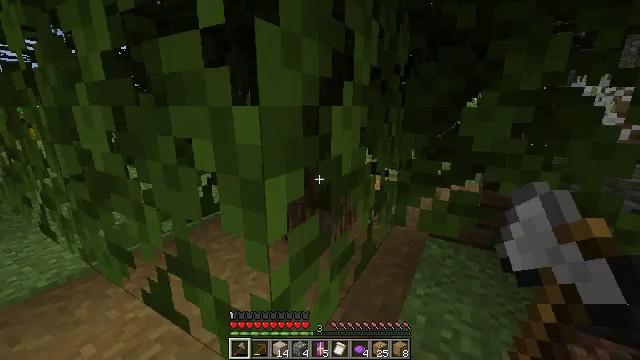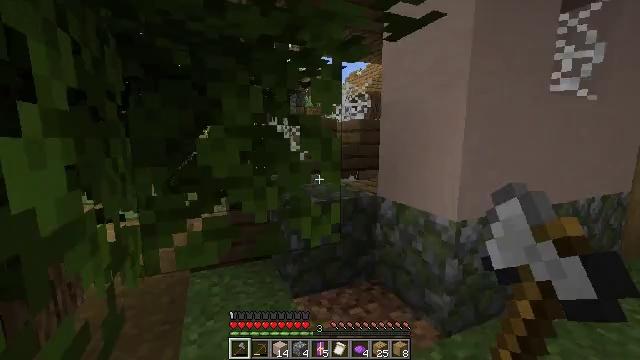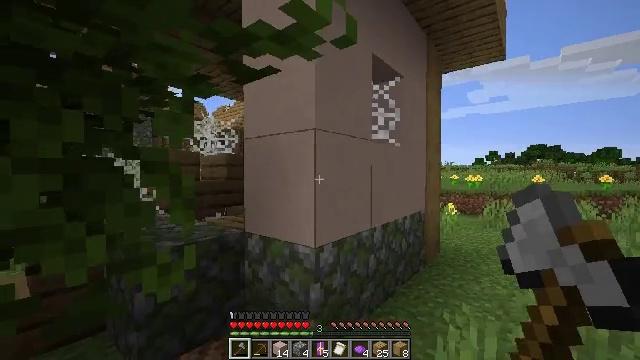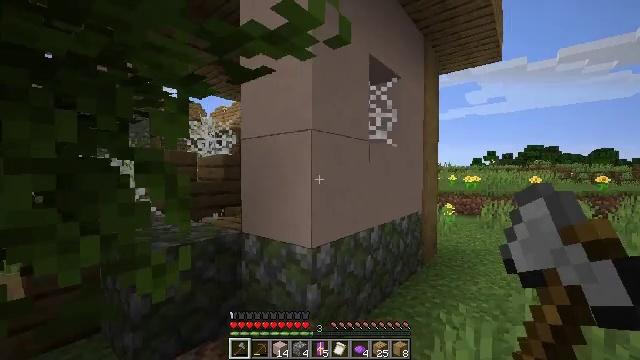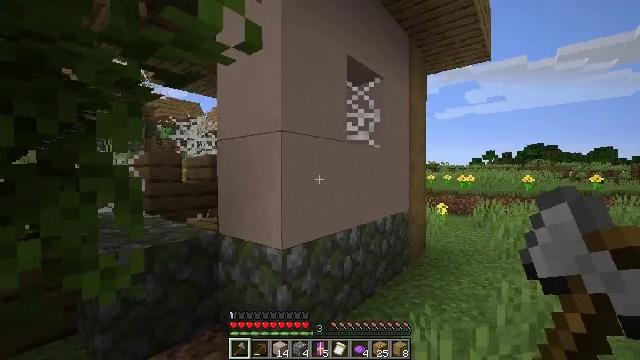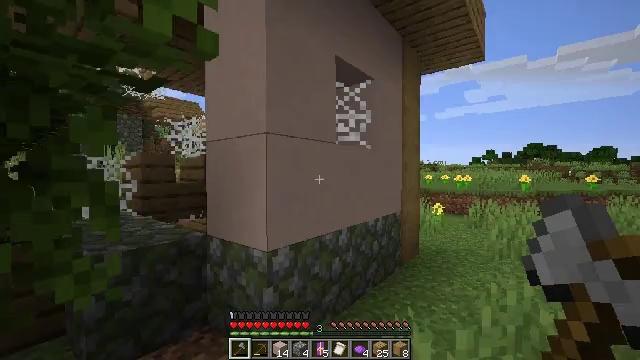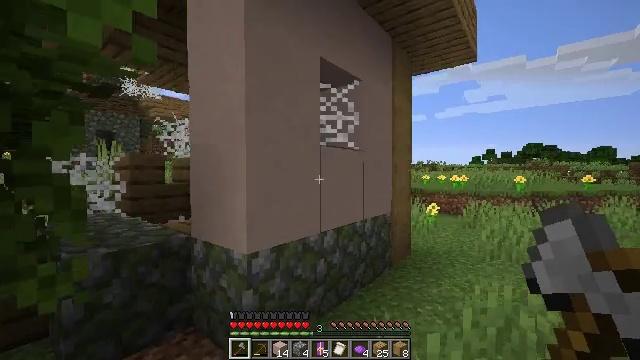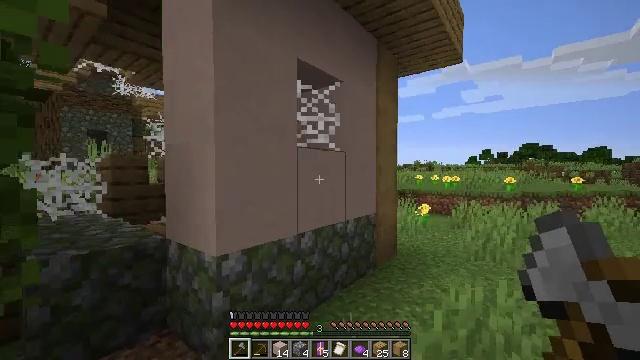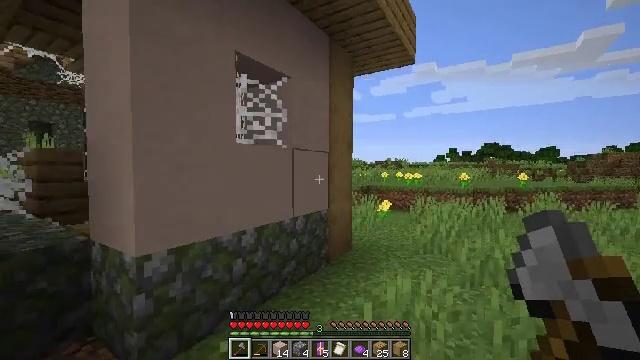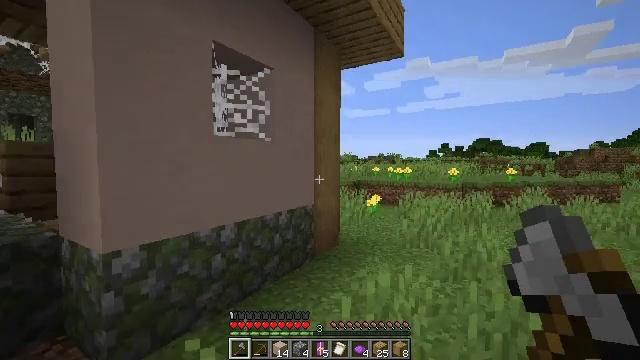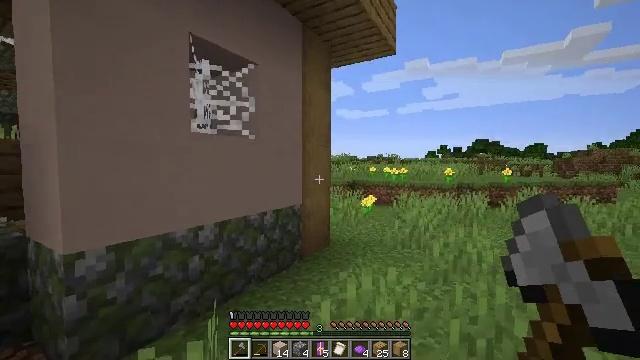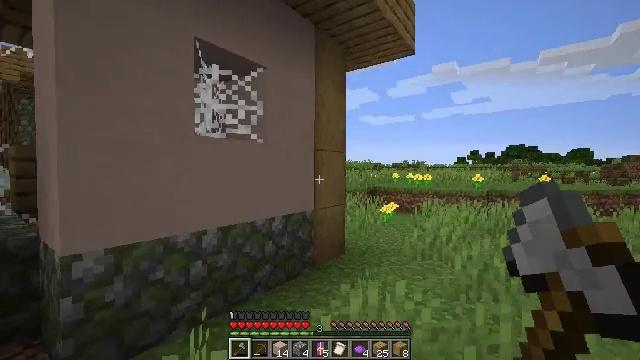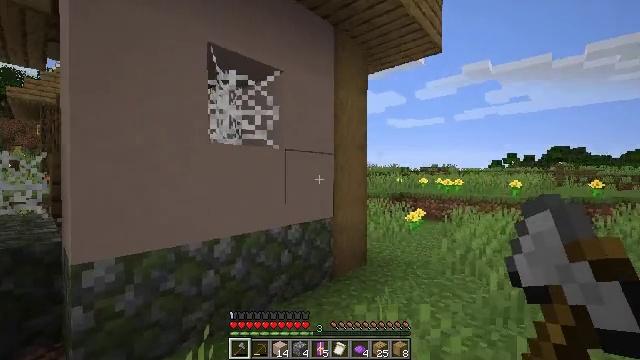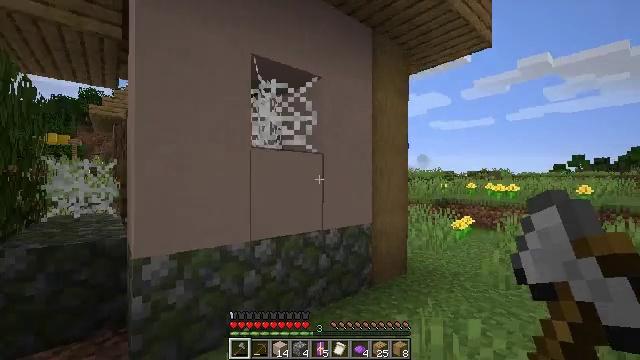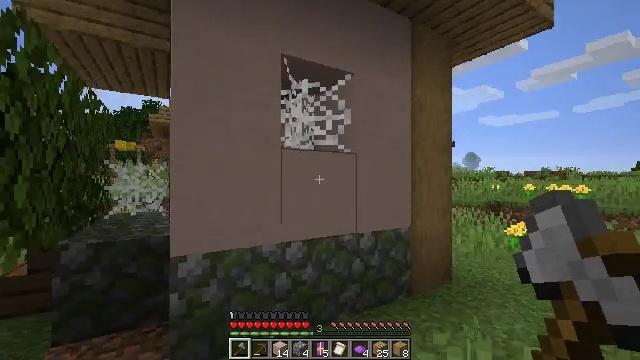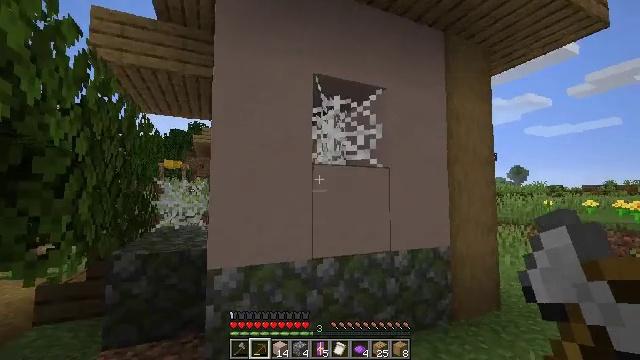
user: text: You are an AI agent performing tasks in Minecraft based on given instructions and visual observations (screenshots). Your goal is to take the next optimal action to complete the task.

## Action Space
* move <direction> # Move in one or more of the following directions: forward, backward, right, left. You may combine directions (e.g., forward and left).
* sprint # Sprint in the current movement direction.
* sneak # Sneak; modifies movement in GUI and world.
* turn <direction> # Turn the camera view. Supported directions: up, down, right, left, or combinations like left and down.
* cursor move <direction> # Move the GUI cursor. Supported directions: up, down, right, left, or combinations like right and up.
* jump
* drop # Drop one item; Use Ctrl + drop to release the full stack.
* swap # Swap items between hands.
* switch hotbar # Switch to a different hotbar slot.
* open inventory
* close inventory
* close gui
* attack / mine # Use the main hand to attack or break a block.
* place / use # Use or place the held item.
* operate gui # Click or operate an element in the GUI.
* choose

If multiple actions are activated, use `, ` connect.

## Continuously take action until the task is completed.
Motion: motion action
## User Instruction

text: Chop down the stripped oak log.
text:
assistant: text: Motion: turn right and up
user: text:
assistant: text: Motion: move right, turn right and up
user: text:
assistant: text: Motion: move right
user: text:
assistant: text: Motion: move right
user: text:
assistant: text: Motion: move right
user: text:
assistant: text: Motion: move right
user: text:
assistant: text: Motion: move right
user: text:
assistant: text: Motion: move right, turn right
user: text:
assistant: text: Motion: move forward and move right, turn right and down
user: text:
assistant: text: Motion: move forward and move right
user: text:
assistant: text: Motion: move forward and move right, turn left and up
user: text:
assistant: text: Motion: move forward, turn left and up
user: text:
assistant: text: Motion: turn left and up
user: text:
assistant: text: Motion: turn left
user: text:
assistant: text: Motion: turn left and up, switch to hotbar 2
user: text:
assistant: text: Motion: turn left and up, switch to hotbar 2
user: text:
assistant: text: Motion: turn left, switch to hotbar 2
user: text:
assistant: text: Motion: turn left
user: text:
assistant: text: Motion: turn left and down
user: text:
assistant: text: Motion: turn left and down
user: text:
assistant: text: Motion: turn left
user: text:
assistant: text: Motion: turn left
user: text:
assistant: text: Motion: turn left
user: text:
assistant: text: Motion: turn left
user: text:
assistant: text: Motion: no_op
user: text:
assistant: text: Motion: no_op
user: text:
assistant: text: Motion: no_op
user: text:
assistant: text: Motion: no_op
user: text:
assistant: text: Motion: no_op
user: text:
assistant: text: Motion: no_op